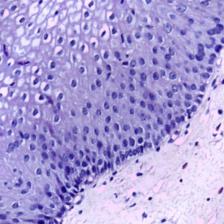
Diagnosis: Normal